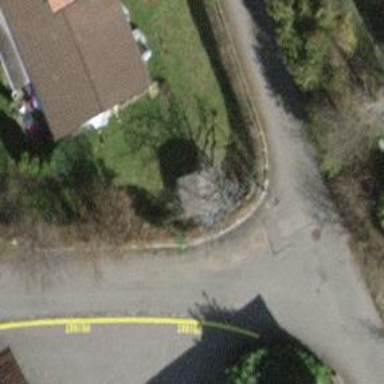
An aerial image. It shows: Hedge acting as barrier.